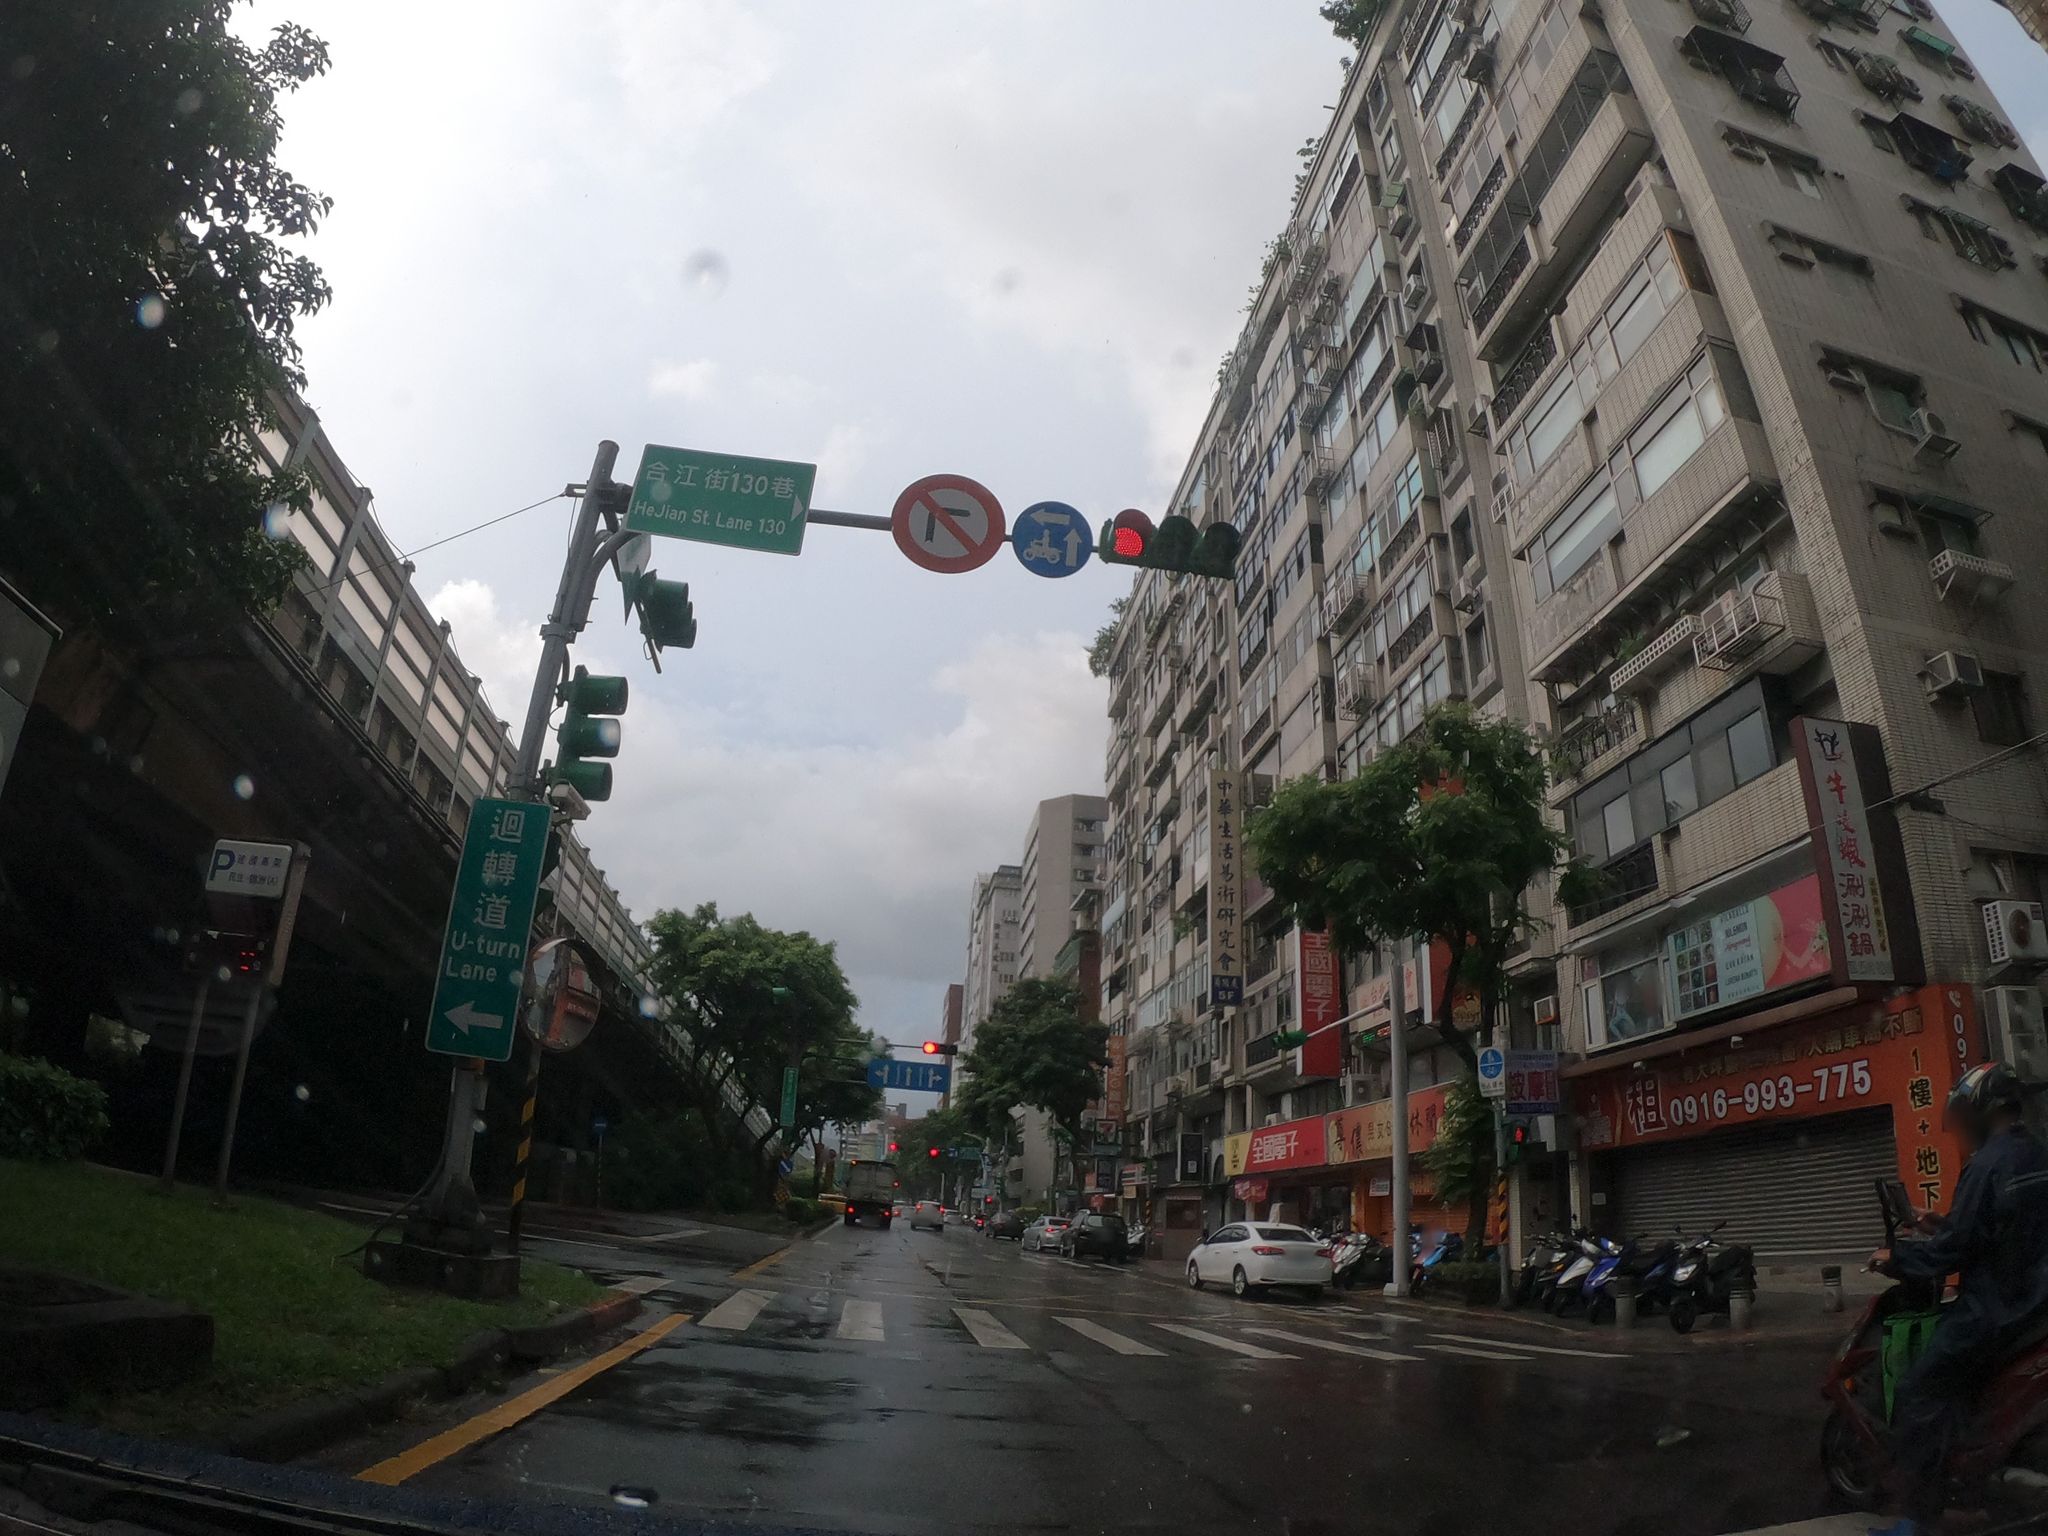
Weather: cloudy
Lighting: day
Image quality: good
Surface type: driving surface
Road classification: trunk_link
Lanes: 4
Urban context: urban centre
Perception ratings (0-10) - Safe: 6.93, Lively: 5.05, Beautiful: 6.18, Boring: 3.04, Depressing: 4.41, Wealthy: 4.91